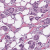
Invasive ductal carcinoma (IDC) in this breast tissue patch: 1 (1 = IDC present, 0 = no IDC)